Question: I am trying to write data to a text file in Node.js. When initializing the write stream I get the following error message:
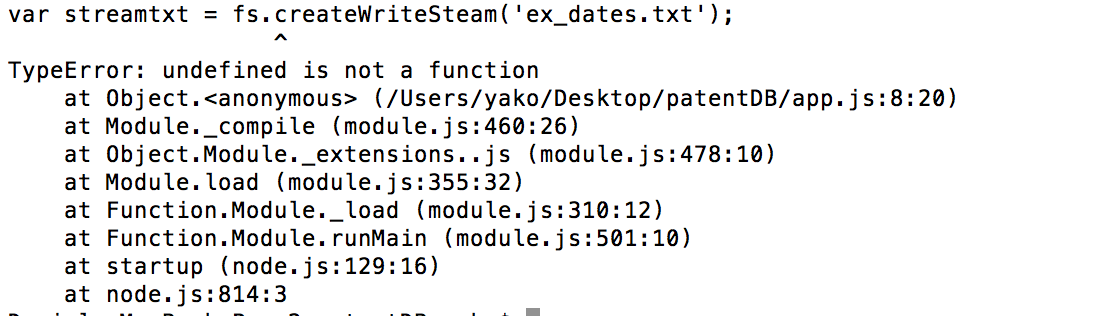
Answer: Be sure you have included at the top of your node program
'''
var fs = require('fs');
'''
Also It looks like you spelled 'Stream' incorrectly
'''
fs.createWriteSteam > fs.createWriteStream
'''